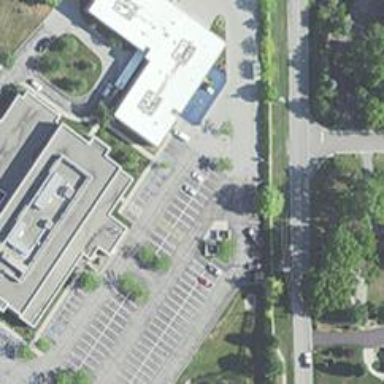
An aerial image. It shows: Hospital building with flat roof.